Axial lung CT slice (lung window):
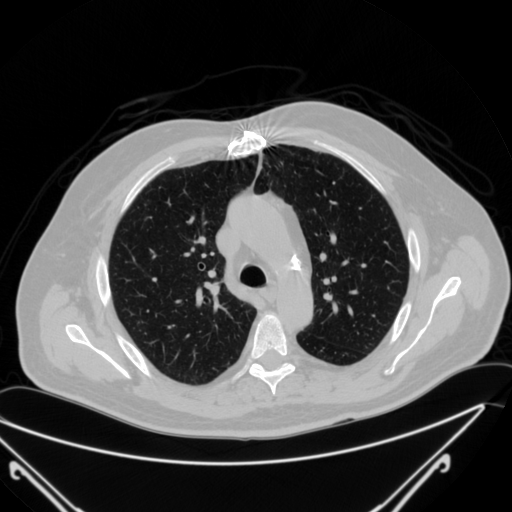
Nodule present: no